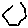
Label: hexagon